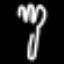
Label: fork